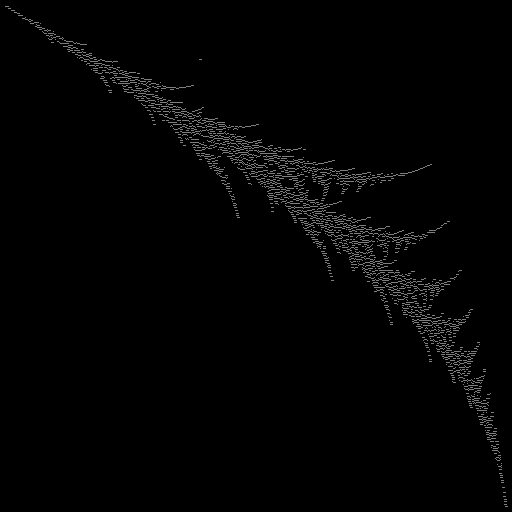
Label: umbrellafern